Question:
As you see above, I have a small and narrow 'div' and in this div there are 'radio buttons'. One of the these radios is always .
Is it possible? If yes, how can I do it?
fiddle: <URL>
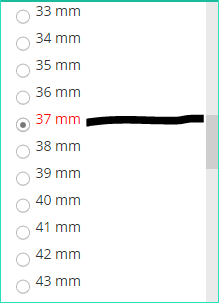
Answer: When the page loads you can filter through all the radio buttons and find the one that is checked. When you have that button you can just scroll to it with jQuery.
This is the code html:
'''
<div id="radioContainer">
<input type="radio" name="distance" value="1"/>1<br>
<input type="radio" name="distance" value="2"/>2<br>
<input type="radio" name="distance" value="3"/>3<br>
<input type="radio" name="distance" value="4"/>4<br>
<input type="radio" name="distance" value="5"/>5<br>
<input checked type="radio" name="distance" value="6"/>7<br>
<input type="radio" name="distance" value="8"/>8<br>
<input type="radio" name="distance" value="9"/>10<br>
</div>
'''
and the JS:
'''
$(document).ready(function() {
$('#radioContainer > input').each(function() {
var radioInput = $(this);
if(radioInput.is(':checked')) {
$('#radioContainer').animate({
scrollTop: radioInput.offset().top
}, 2000);
}
});
});
'''
Source for the jQuery scroll to animation: <URL>
JSFiddle: <URL>